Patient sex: F
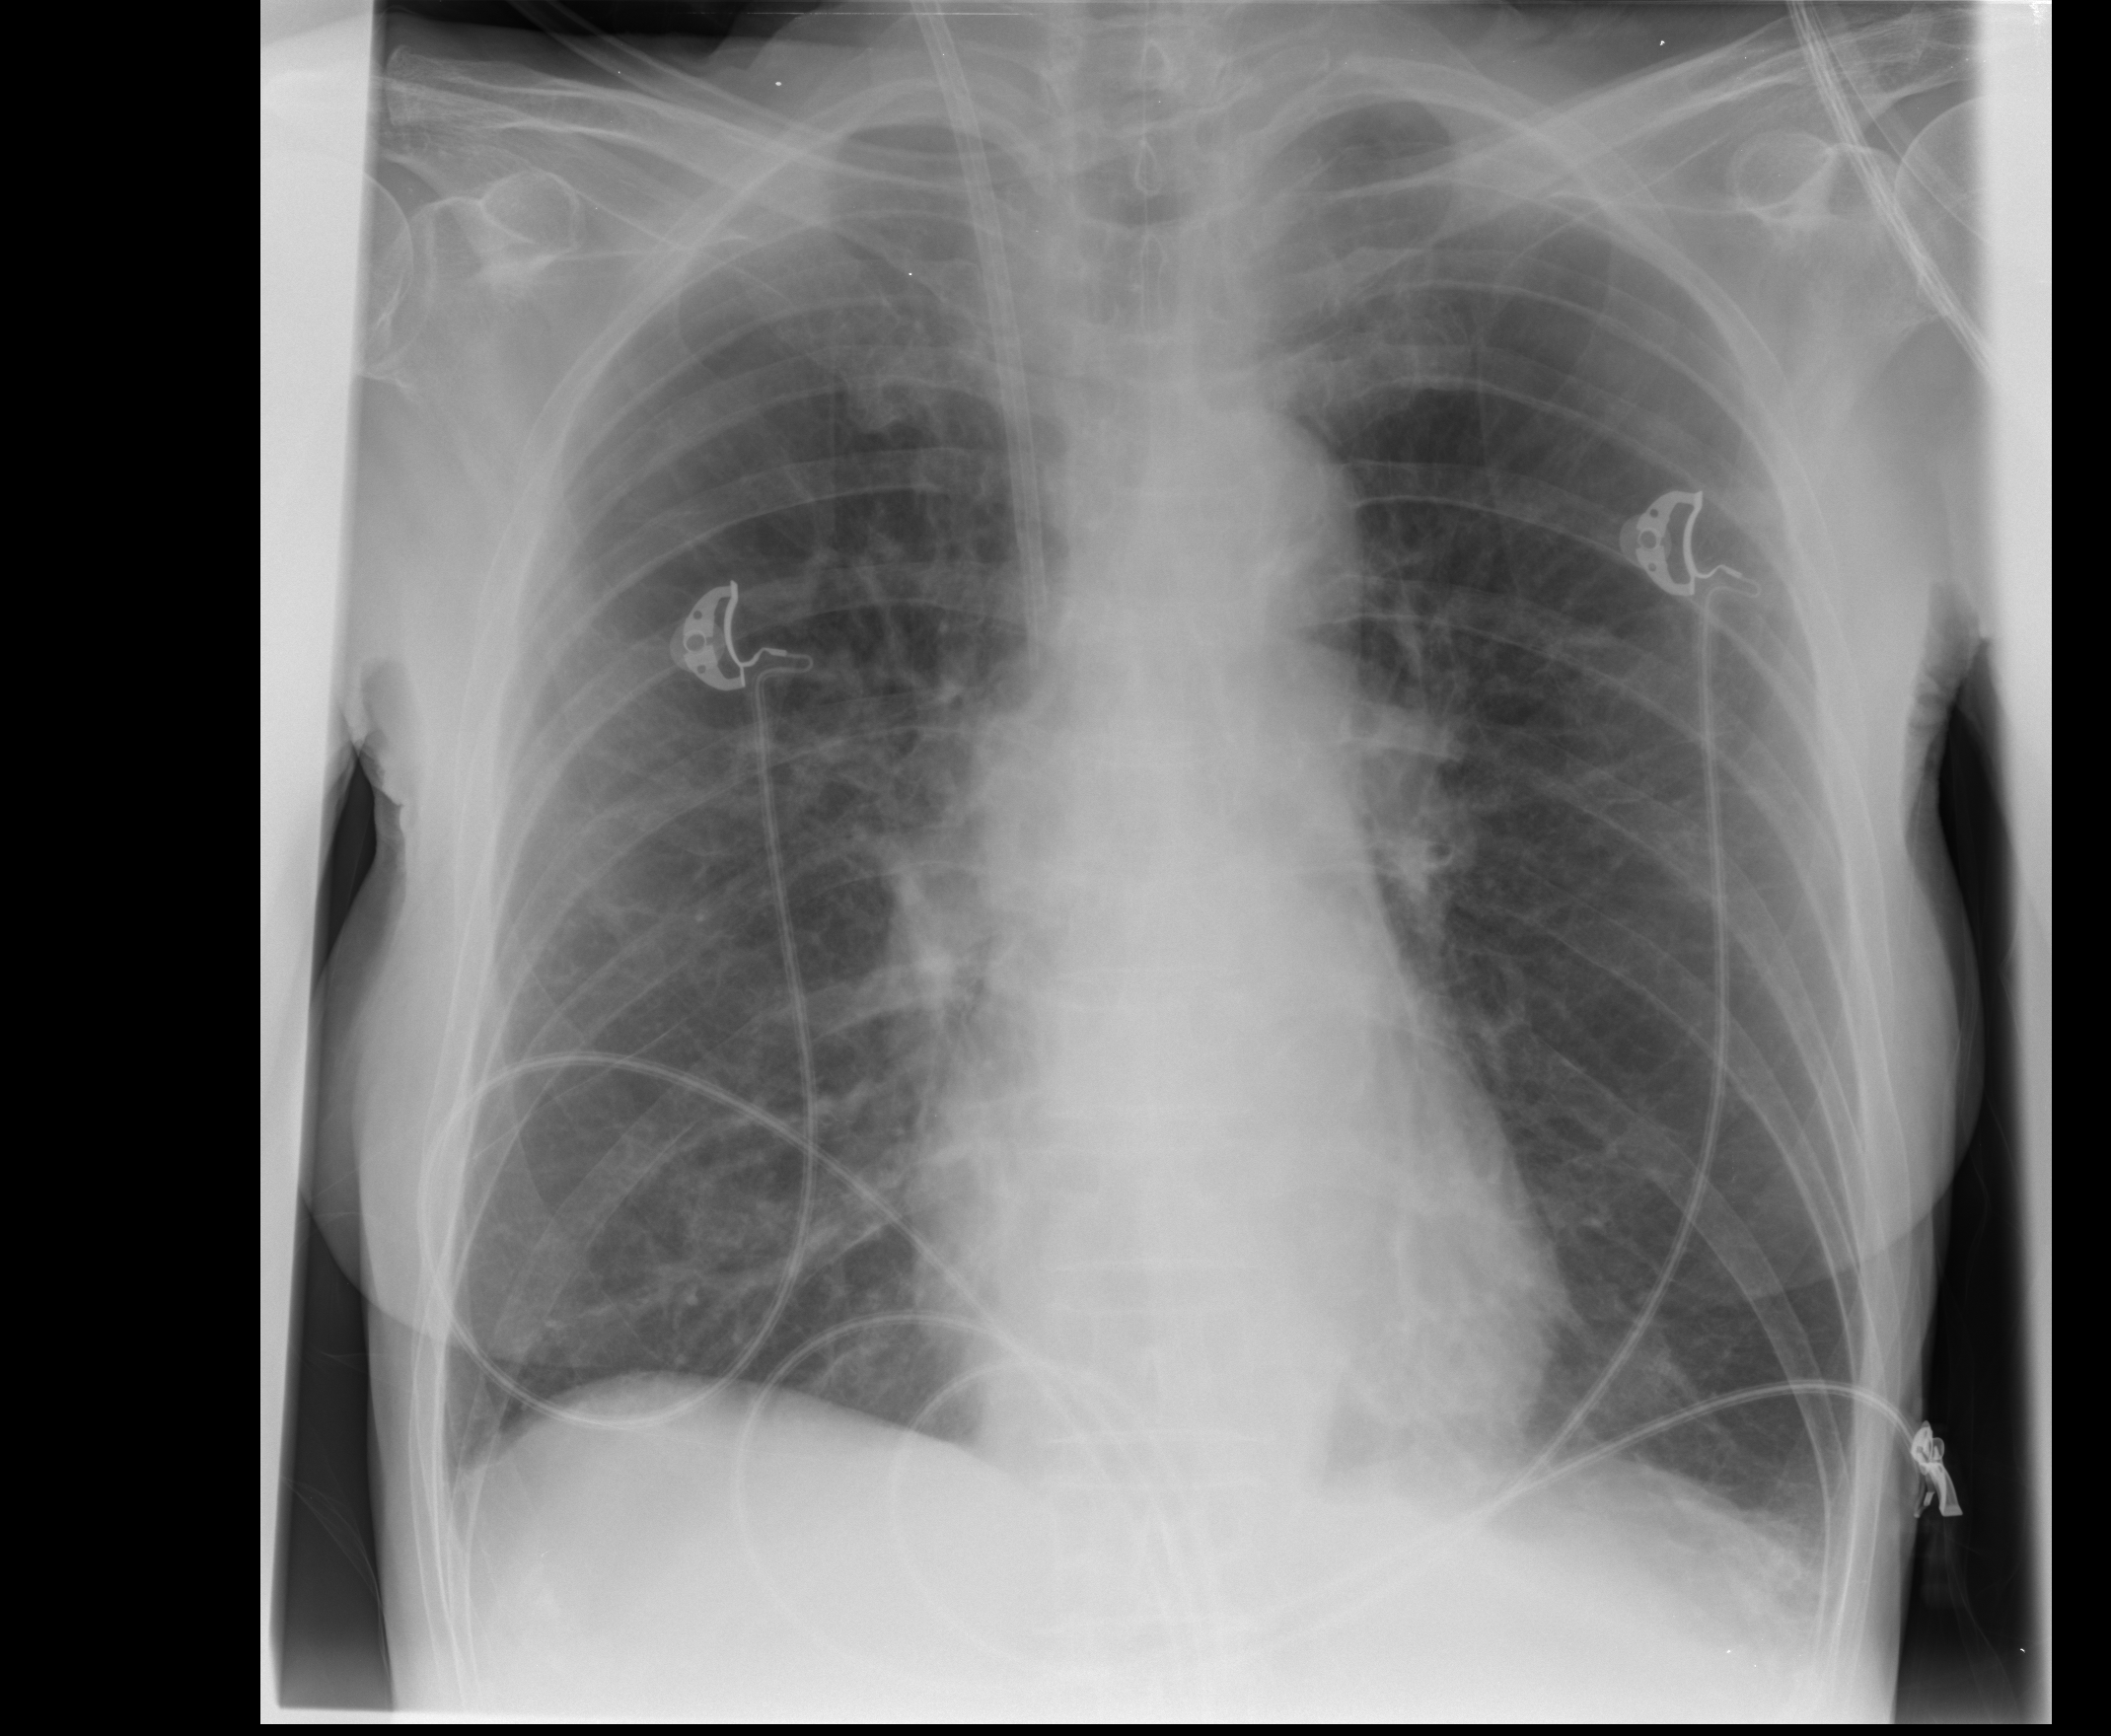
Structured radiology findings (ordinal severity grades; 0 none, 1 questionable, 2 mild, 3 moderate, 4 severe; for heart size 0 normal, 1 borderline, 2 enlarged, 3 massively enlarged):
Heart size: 0
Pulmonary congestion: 0
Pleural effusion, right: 0
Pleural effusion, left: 1
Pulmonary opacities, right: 0
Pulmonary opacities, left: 0
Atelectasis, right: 0
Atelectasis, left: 2